Question: In my edittext, I set TextWatcher on it. I want it to set the thousandseparator automatically.
getDoubleValue is used to get The value of my EditText without the points(in Germany, the thousand-separator is a '.')
If some Text changed, I get the editable from the EditText, remove the Listener to prevent loops, get the doubleValue, clear the editable and set the value with the thousandseparator.
But only the last point is visible.
If I use setText() instead, it works, but is poorly slow.
'''
this.addTextChangedListener(new TextWatcher() {
@Override
public void onTextChanged(CharSequence s, int start, int before,
int count) {
Log.d("debug", "ontextchanged");
Editable edit = getText();
InputField.this.removeTextChangedListener(this);
String ausg = NumberFormat.getInstance(Locale.GERMAN).format(
getDoubleValue());
edit.clear();
Log.d("debug", ausg);
edit.append(ausg);
Log.d("debug", getText().toString());
InputField.this.addTextChangedListener(this);
}
@Override
public void beforeTextChanged(CharSequence s, int start, int count,
int after) {
}
@Override
public void afterTextChanged(Editable s) {
}
});
public double getDoubleValue() {
Log.d("debug", "getDoubleValue");
try {
return Double.parseDouble(getText().toString()
.replaceAll("\.", ""));
} catch (Exception e) {
Log.e("debug", e.toString());
return 0;
}
}
'''
My Logcat output:
<URL>

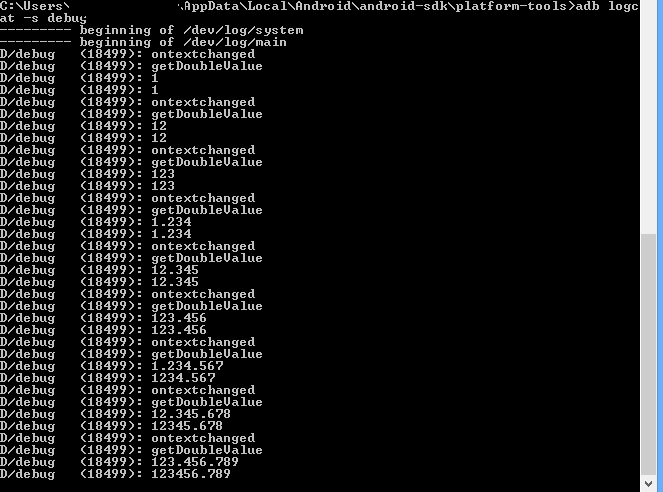
Answer: I set the inputtype to DecimalNumber, so the edittext only allows one point. the trick was to remove the inputtype.